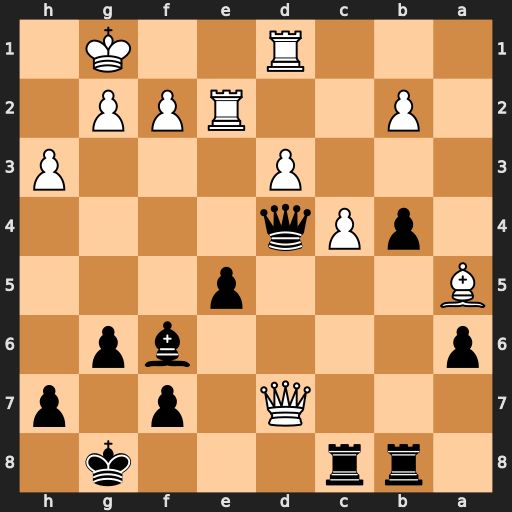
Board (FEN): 1rr3k1/3Q1p1p/p4bp1/B3p3/1pPq4/3P3P/1P2RPP1/3R2K1
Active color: b
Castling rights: -
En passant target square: -
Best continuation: Qxd7